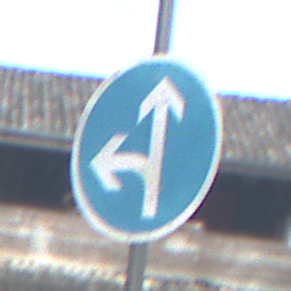
Verkehrszeichen: VorgeschriebeneFahrtrichtungGeradeausOderLinks
Umgebung: Outdoor, Suburban
Tageszeit: MorningAfternoon
Wetter: PartlyCloudy
Licht: Natural
Jahreszeit: NotSpecified
Kontrast: LowContrast